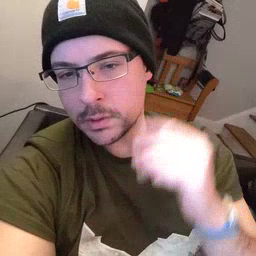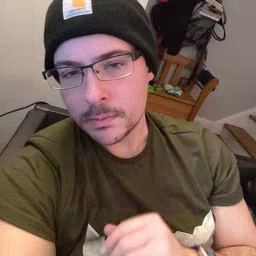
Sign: tree